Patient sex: M
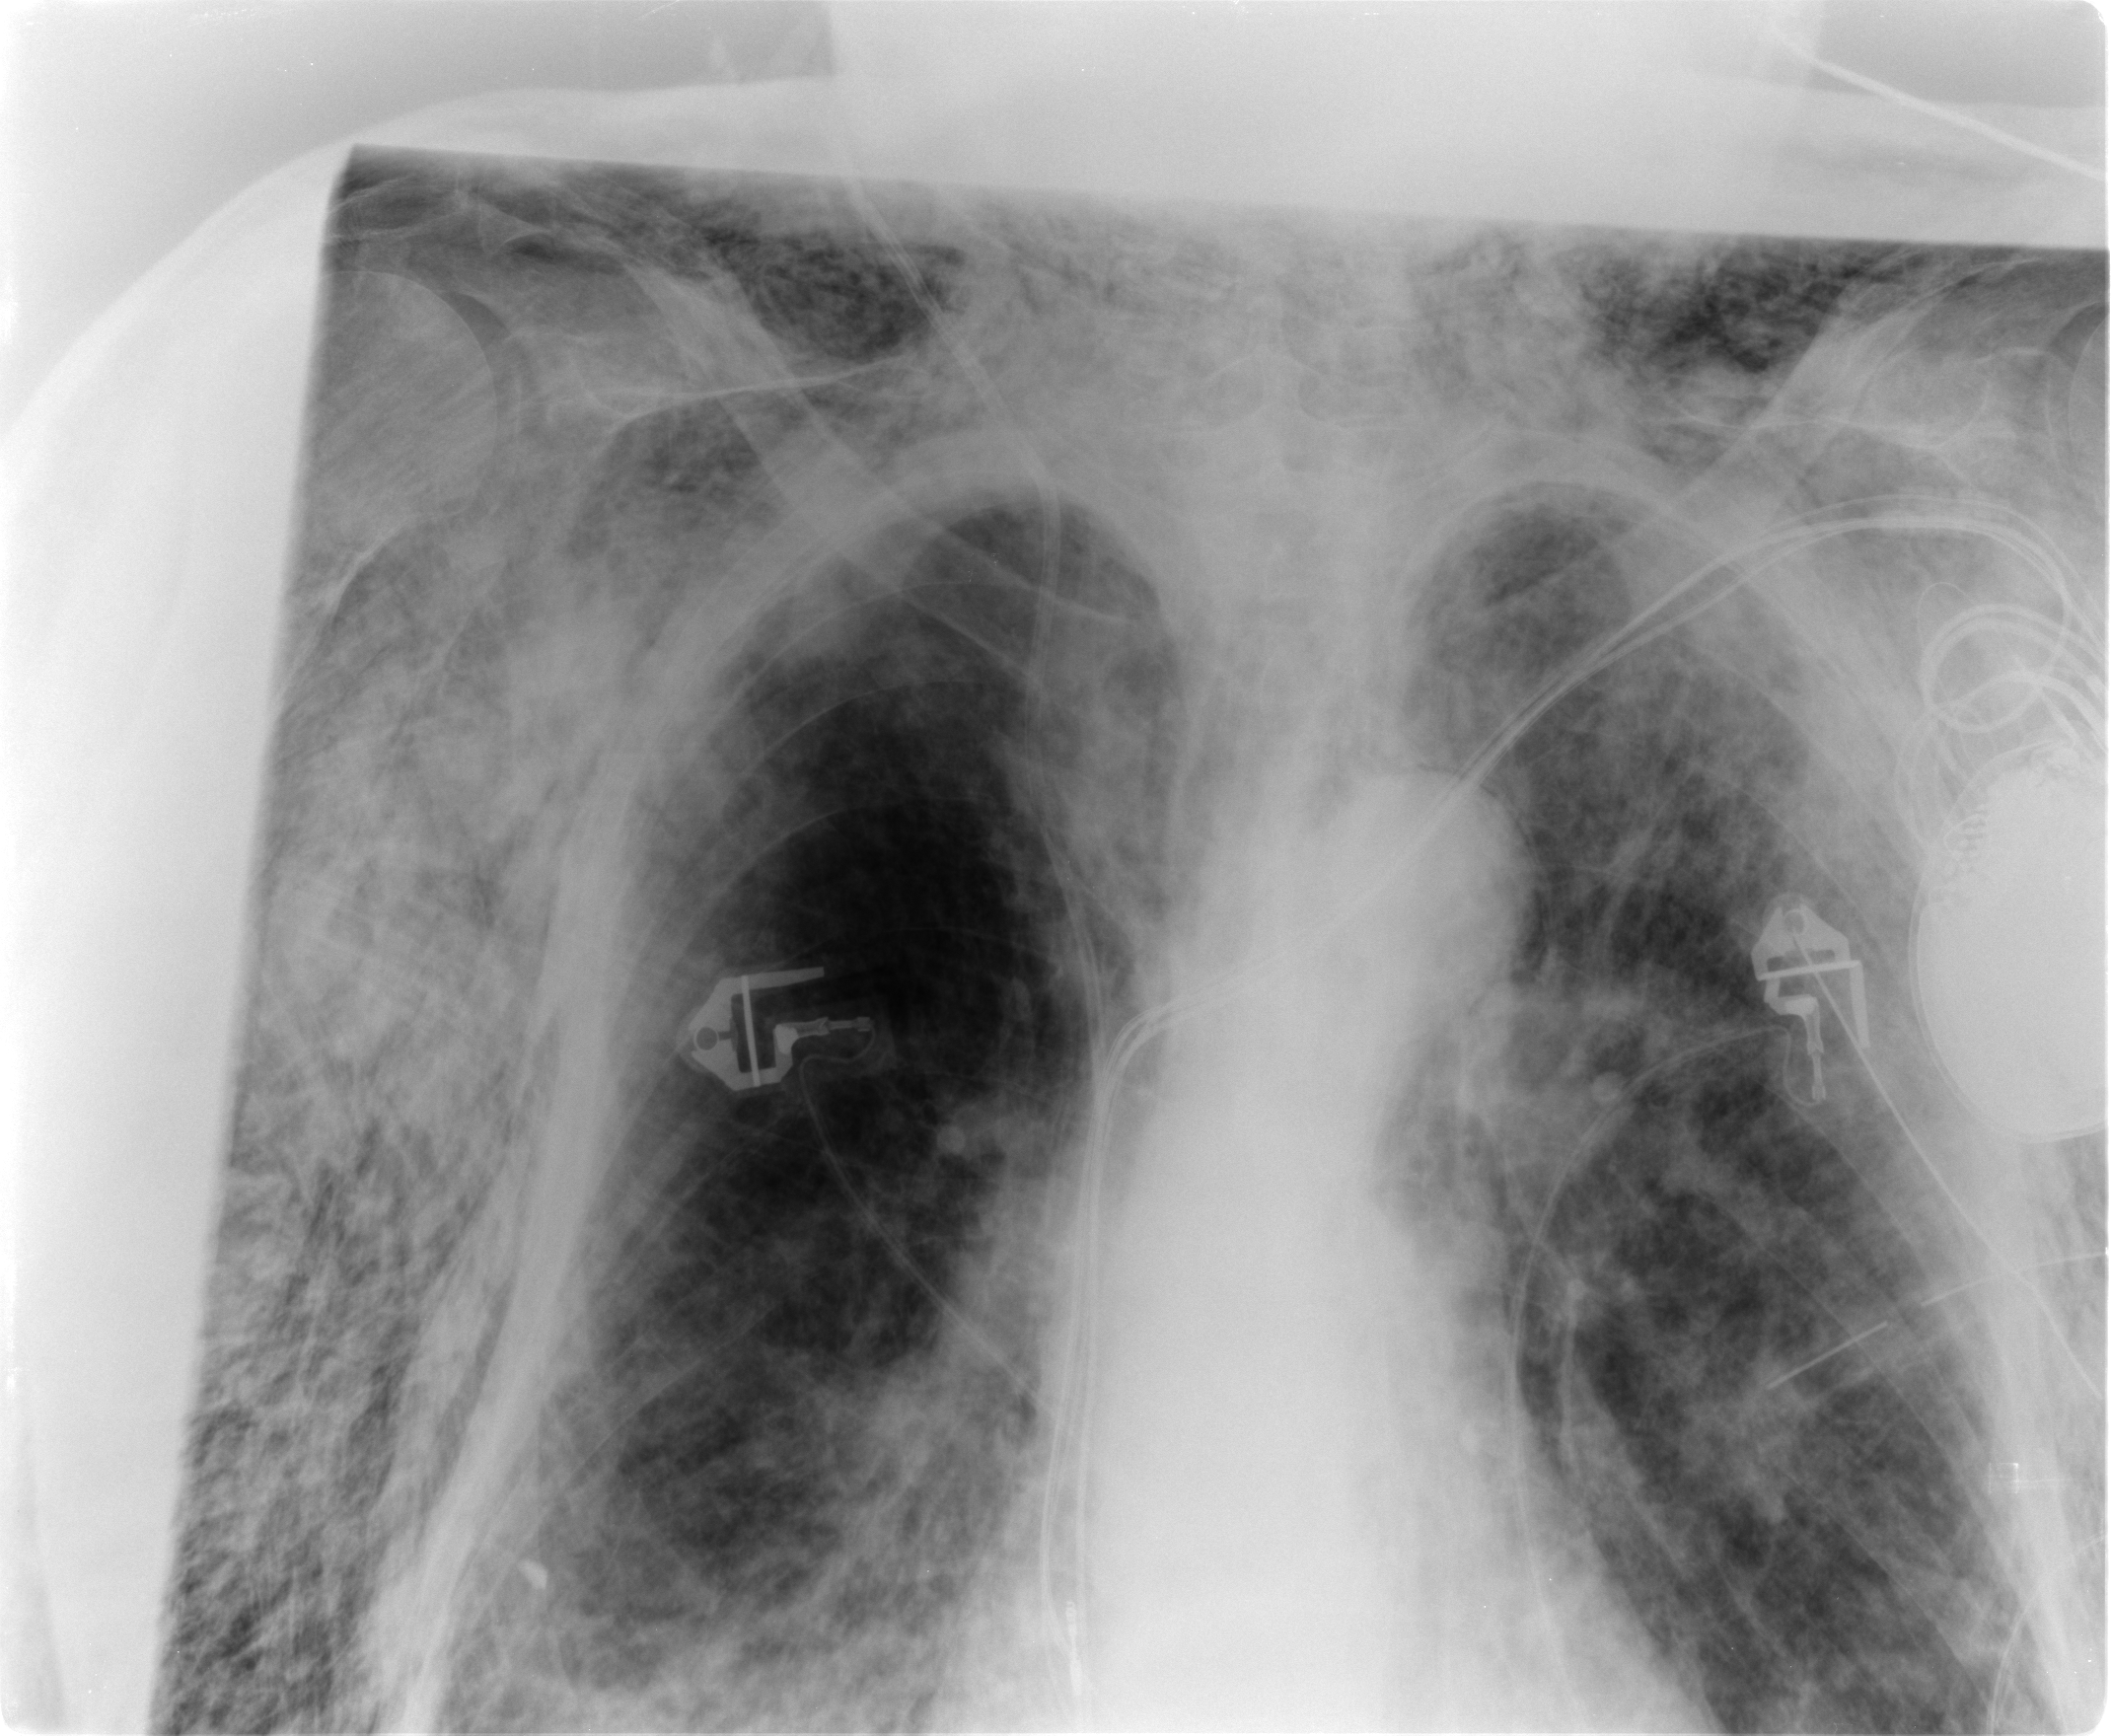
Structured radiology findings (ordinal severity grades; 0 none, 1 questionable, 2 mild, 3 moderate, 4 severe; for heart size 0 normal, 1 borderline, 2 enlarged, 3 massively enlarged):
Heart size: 0
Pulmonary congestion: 0
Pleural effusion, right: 0
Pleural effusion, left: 1
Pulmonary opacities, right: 2
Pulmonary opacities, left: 2
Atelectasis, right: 2
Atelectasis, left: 2